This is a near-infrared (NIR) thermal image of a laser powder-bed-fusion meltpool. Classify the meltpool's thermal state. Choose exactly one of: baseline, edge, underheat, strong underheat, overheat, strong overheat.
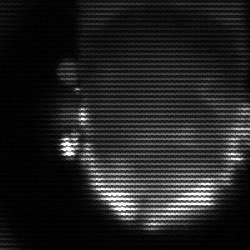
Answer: baseline